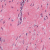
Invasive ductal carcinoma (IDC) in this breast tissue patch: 0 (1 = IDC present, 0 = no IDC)